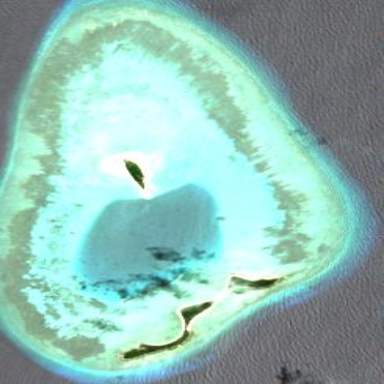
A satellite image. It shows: Beautiful reef in its natural state.